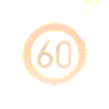
Verkehrszeichen: Geschwindigkeit60
Umgebung: Outdoor, Suburban
Tageszeit: MorningAfternoon
Wetter: PartlyCloudy
Licht: Natural
Jahreszeit: NotSpecified
Kontrast: MediumContrast